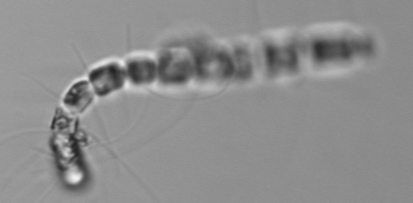
Label: Chaetoceros